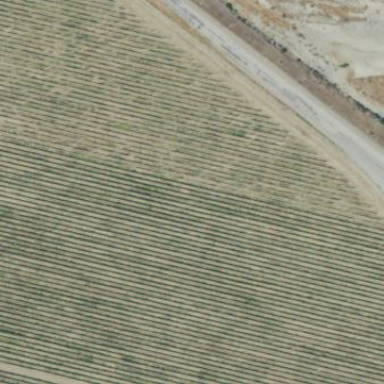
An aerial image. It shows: Unique farmland with vineyard crops of grapes.